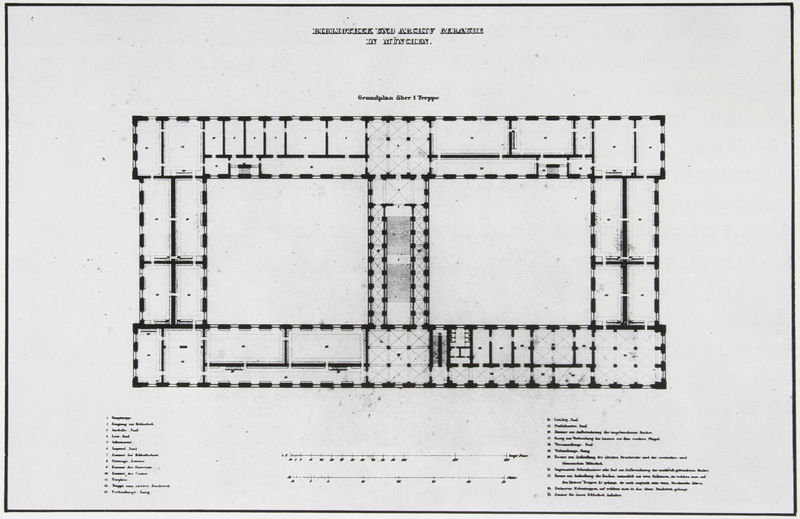
Titel: Staatsbibliothek, Grundriss
Künstler: Friedrich von Gärtner
Standort: München
Institution: Architekturmuseum der Technischen Universität
Schlagwörter: flügel, fuß, weiß, fenster, raum, schwarz, skizze, säulen, zimmer, anlage, gebäude, haus, schloss, architektur, rahmen, kirche, wege, schrift, perspektive, türen, mauer, linien, hof, saal, treppe, zahlen, stufen, halle, punkte, wände, gang, innenhof, gewölbe, burg, rechteck, münchen, palast, symmetrisch, schwarz-weiß, text, beschriftung, flur, räume, entwurf, mauern, treppenhaus, rechteckig, plan, nummern, quadrat, beschreibung, höfe, legende, grundriss, kreuzgang, öffnungen, massstab, bauzeichnung, bauplan, architekt, innenhöfe, gänge, schlossanlage, eingangshalle, gebäudeplan, zeichnunge, bezeichnungen, kammern, maßangaben, grundplan, flure, vierflügel, geschwärzt, scala, symmerie, räme, treppenahus, rehteckik, 1. etage, bauplaln